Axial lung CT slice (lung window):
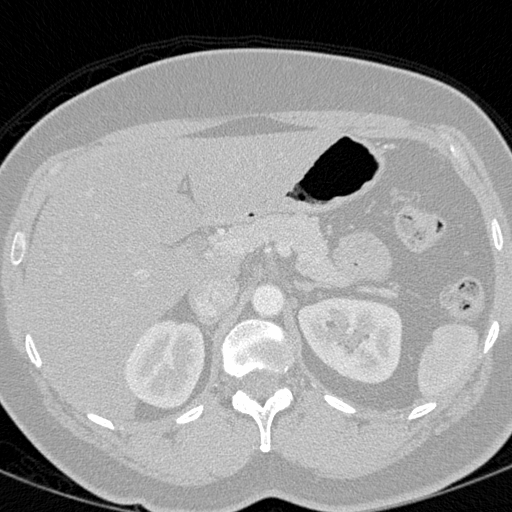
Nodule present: no